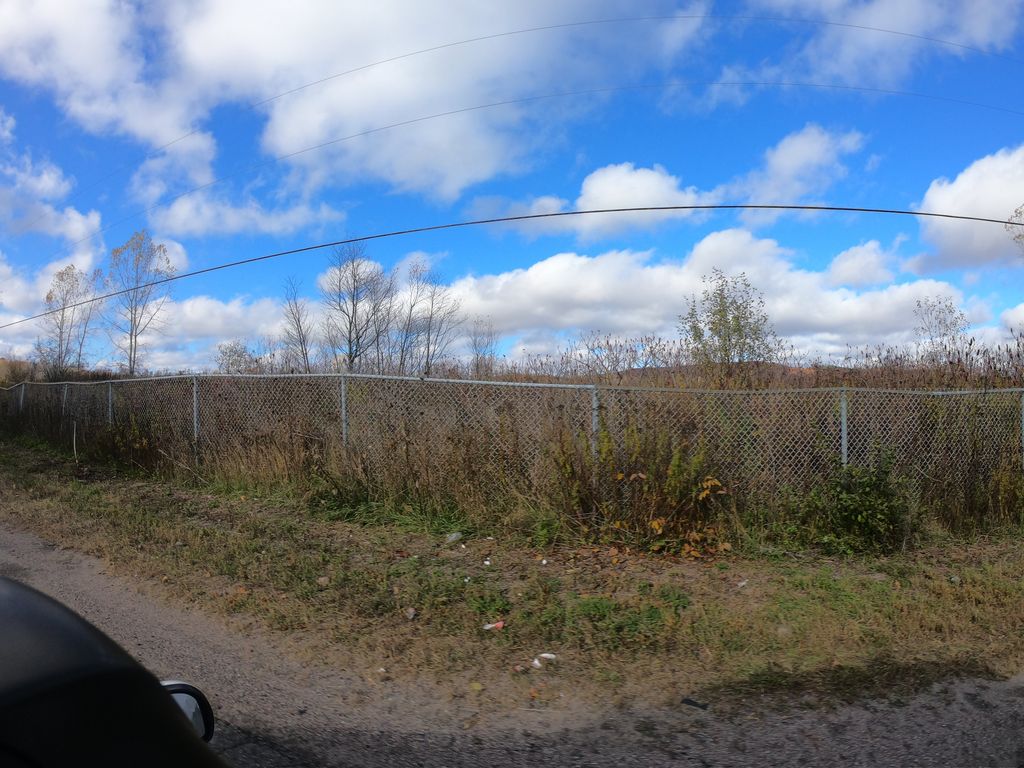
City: ottawa-gatineau